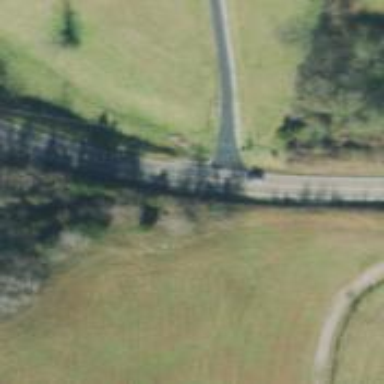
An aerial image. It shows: Secondary road.